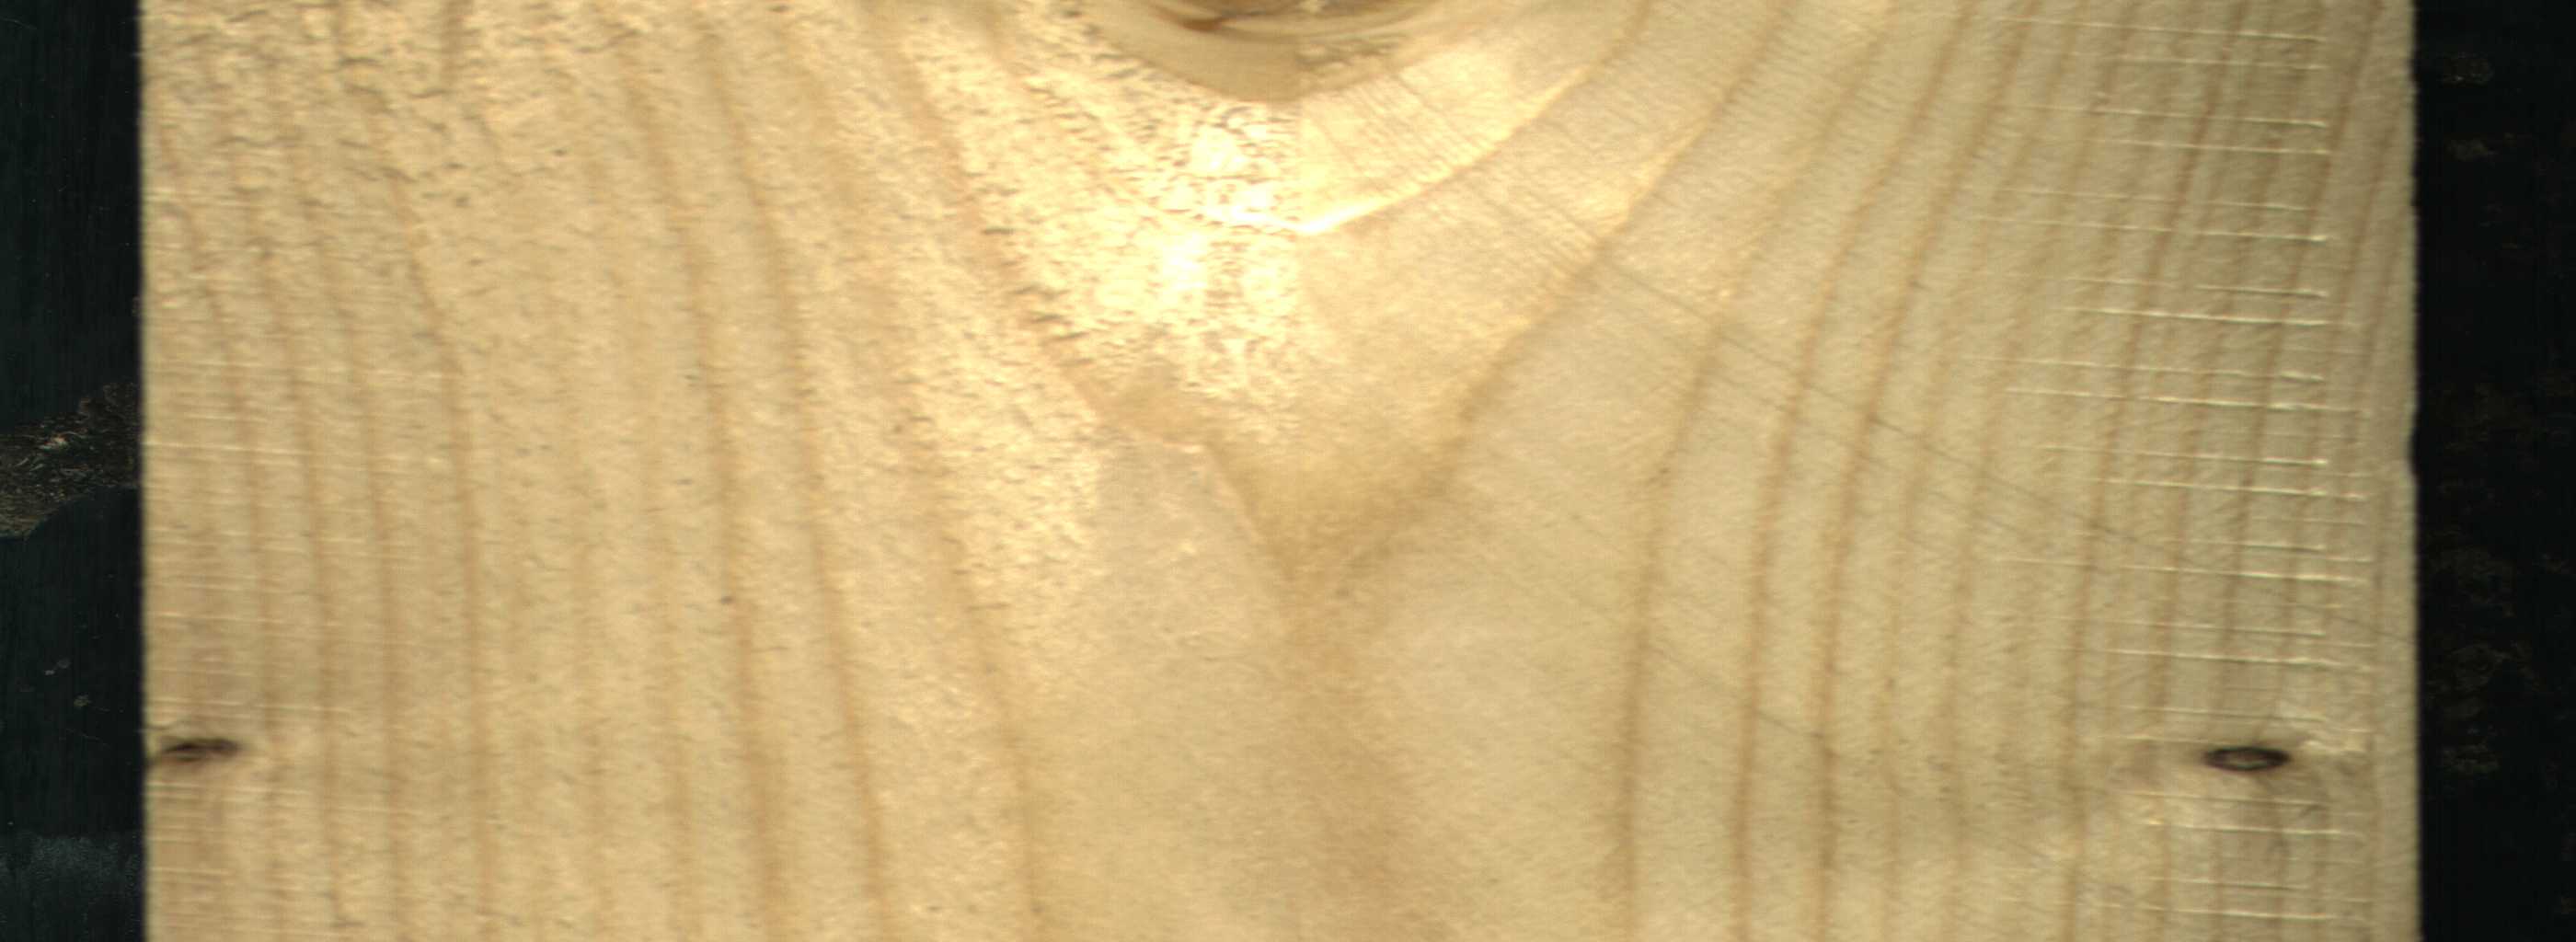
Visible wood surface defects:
knot_with_crack
Dead_Knot
Dead_Knot